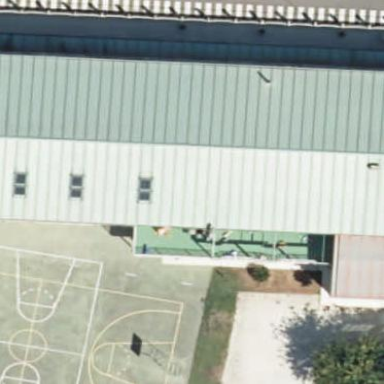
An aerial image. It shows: School building.